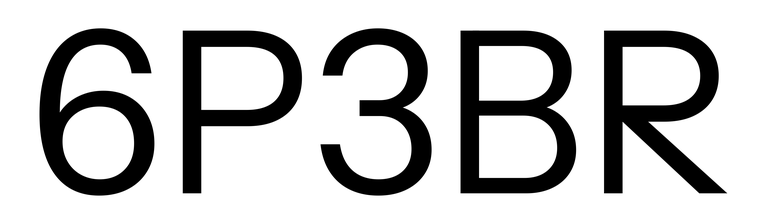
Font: InstrumentSans_Regular